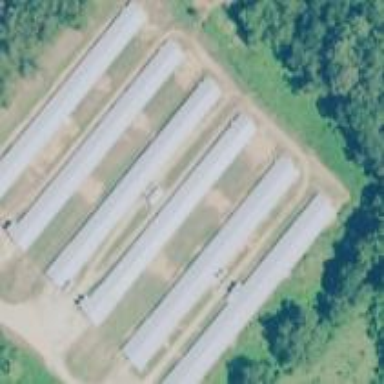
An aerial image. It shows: Poultry house.